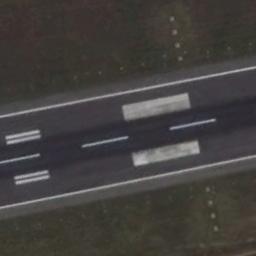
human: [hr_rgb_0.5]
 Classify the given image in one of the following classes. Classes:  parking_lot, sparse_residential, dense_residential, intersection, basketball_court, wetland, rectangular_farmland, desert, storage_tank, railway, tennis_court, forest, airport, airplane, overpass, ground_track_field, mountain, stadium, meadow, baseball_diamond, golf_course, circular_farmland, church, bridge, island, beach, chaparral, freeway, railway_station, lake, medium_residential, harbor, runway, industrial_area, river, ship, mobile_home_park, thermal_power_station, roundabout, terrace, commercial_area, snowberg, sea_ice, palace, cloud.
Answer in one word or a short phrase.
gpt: runway